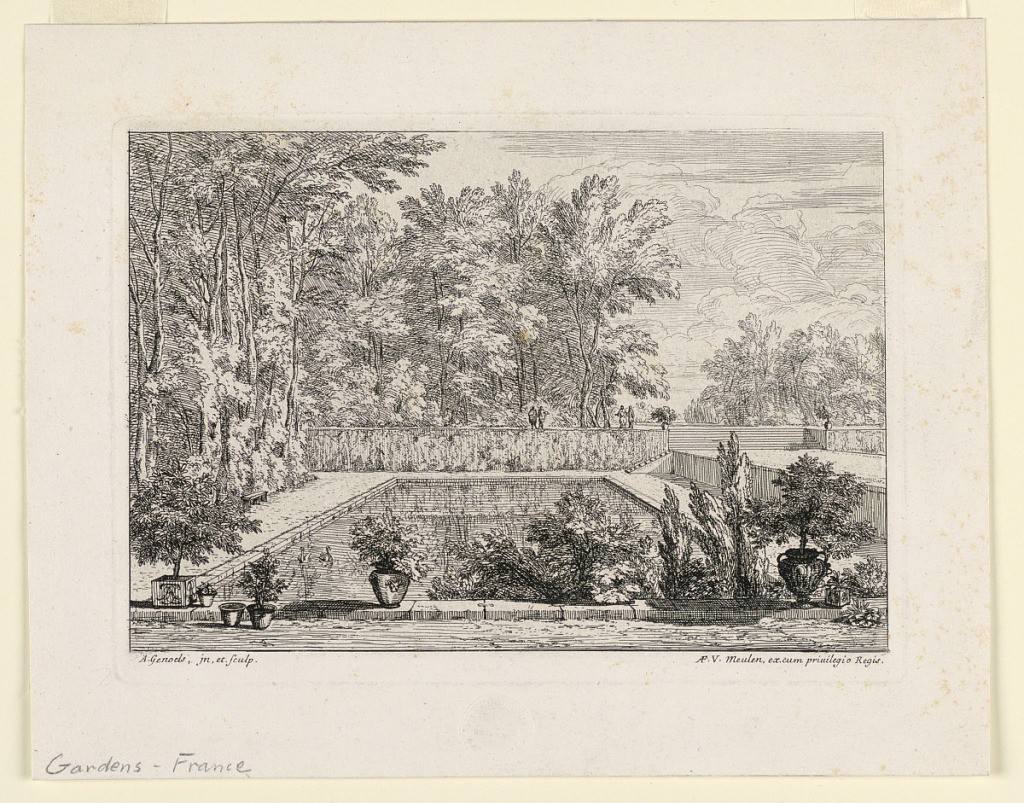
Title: The Basin
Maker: Abraham Genoels, Flemish, 1640 - 1723
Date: ca. 1680
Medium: Engraving on white laid paper
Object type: Print
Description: View of a section of a formal garden - a sunken rectangular pool, with woods to the left and beyond.  In foreground, a walk with potted and unpotted plants. Two stairways, right.